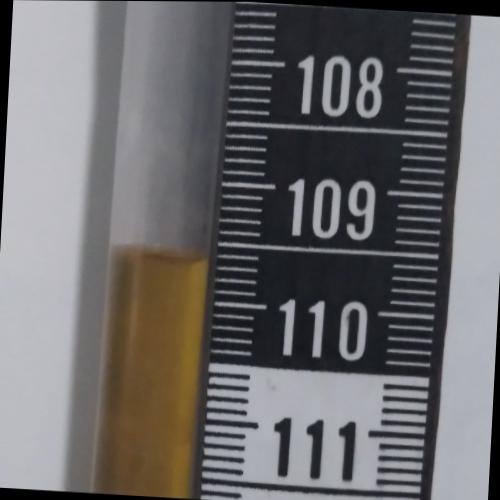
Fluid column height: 109.7 cm